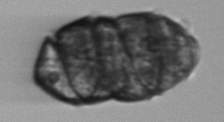
Label: Margalefidinium